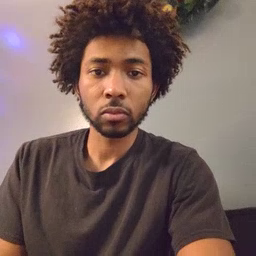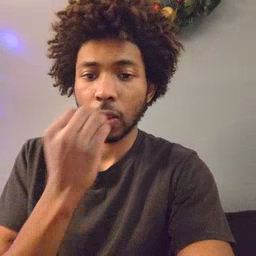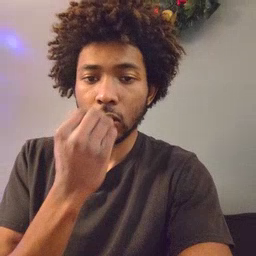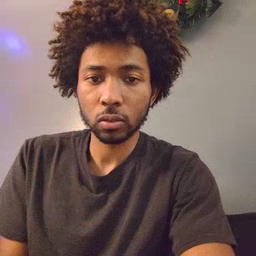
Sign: food